You are looking at the short-time Fourier spectrogram of a bearing's acceleration signal. Based on the visible evidence, which condition applies: normal, inner_race, outer_race, ball?
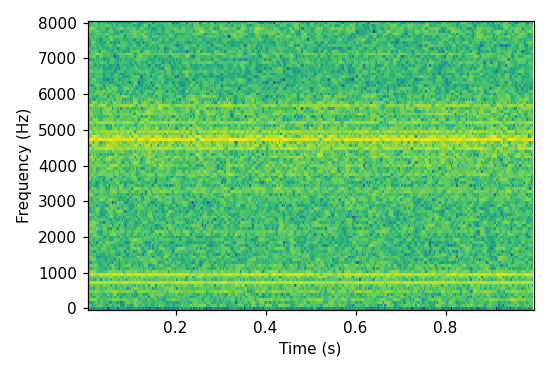
Answer: outer_race